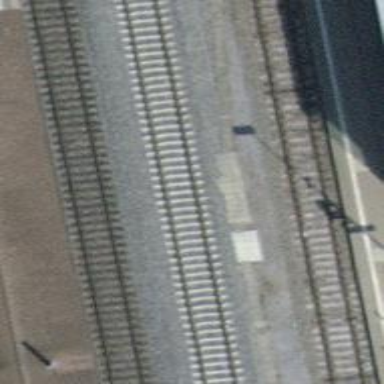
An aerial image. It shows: Rail siding with electrified tracks using contact line.